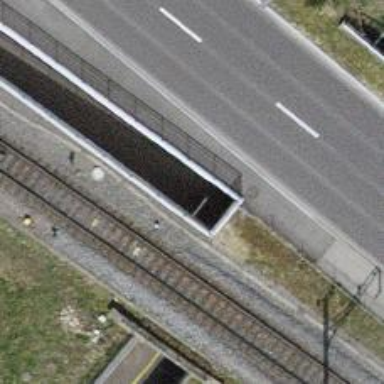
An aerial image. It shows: Cycle barrier.